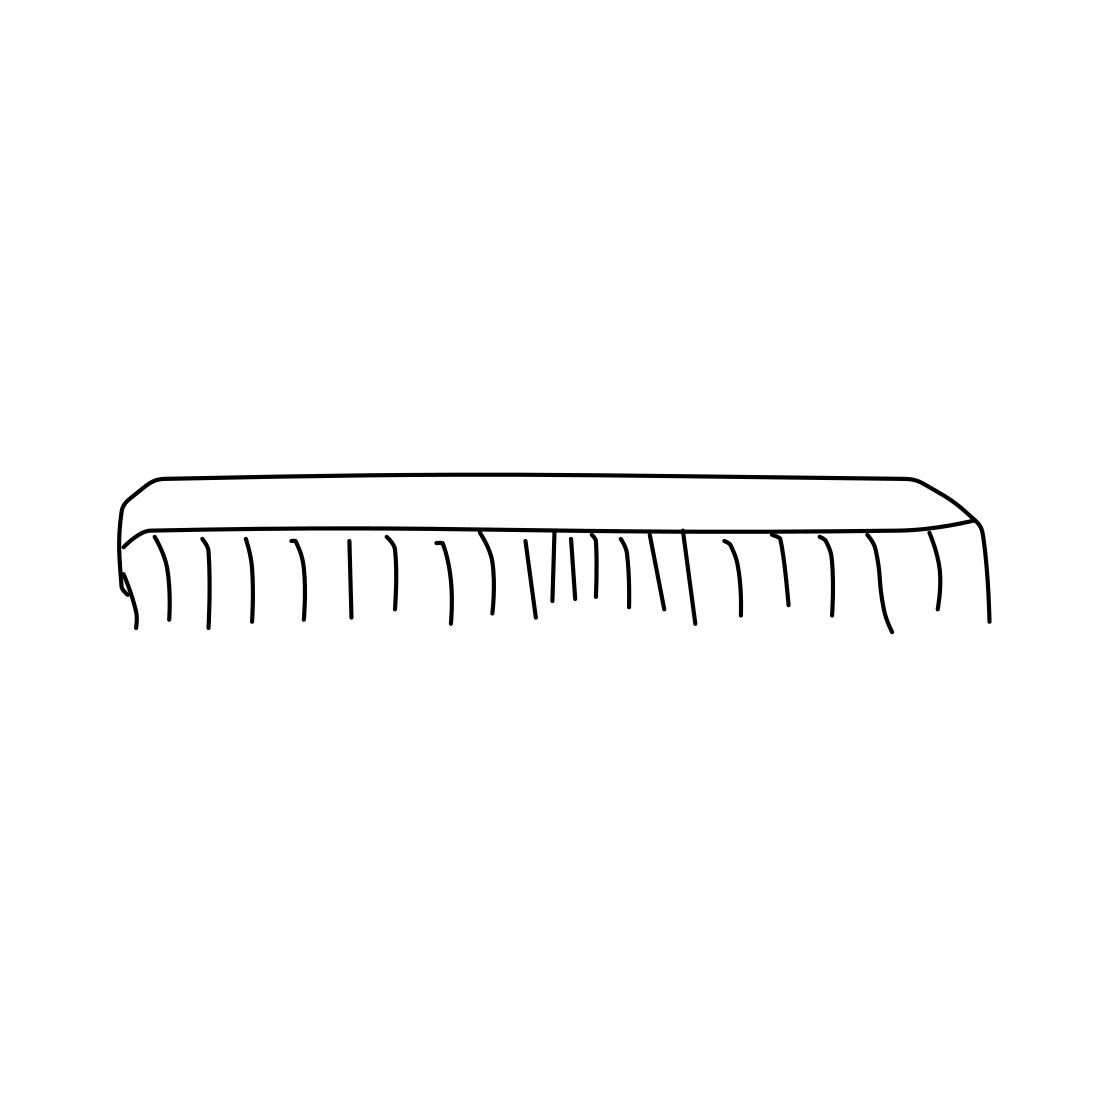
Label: comb